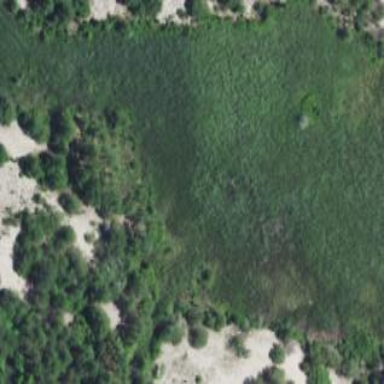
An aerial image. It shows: Reedbed wetland area.